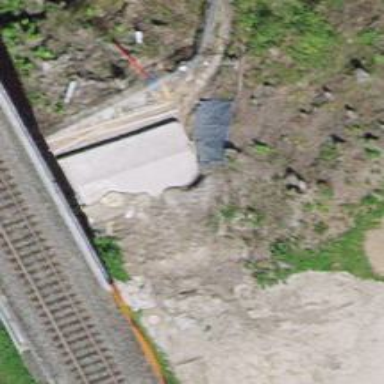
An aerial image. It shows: Single-track railway bridge with electrified contact line.